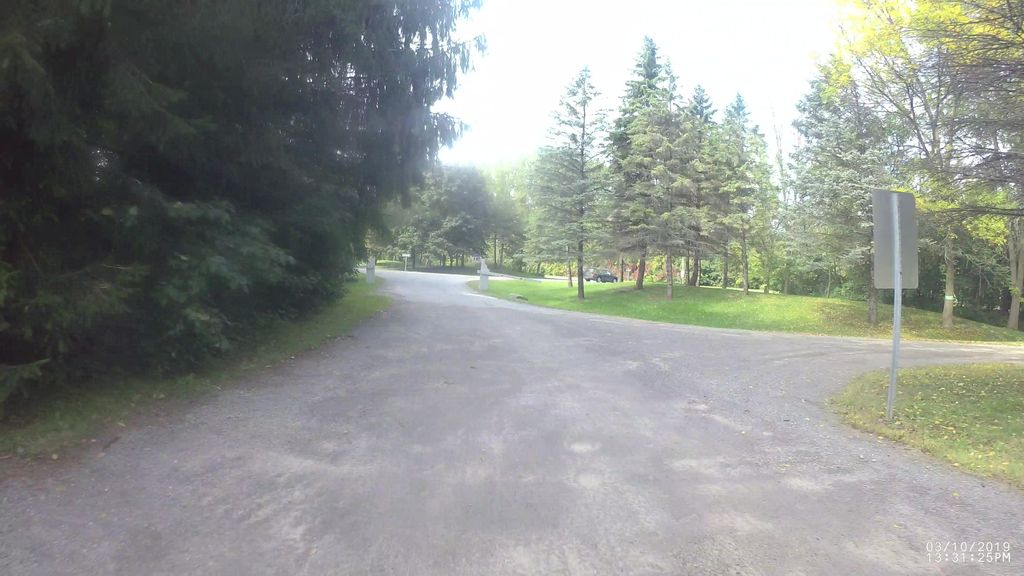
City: montreal